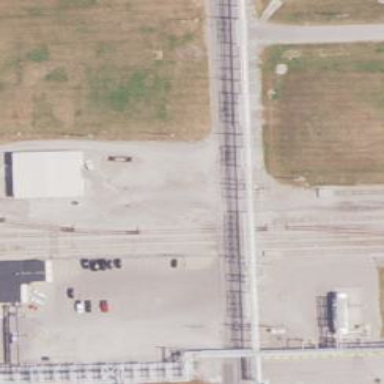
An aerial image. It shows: Railway spur service.